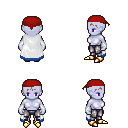
a pixel art fantasy rpg character, female body template, dark elf, purple skin, white trimmed cape, metal pants, plain hairstyle, red bandana, white cloth bracers, gold boots, four views (front, back, left, right), 2x2 character sprite sheet, small pixel art, hard edges, no anti-aliasing